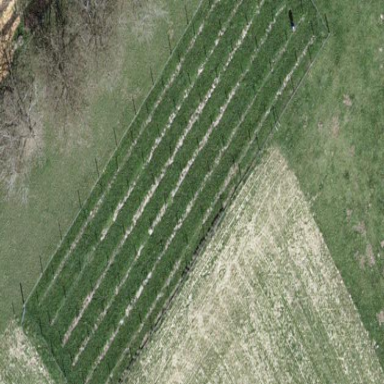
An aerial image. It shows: Vineyard growing grapes.